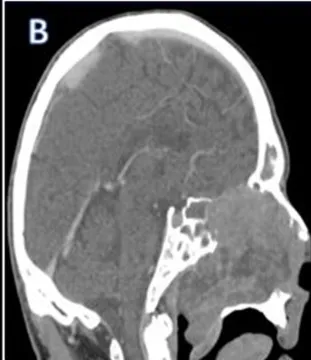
Sagittal. Sections with injection of the contrast product showing an esthesioneuroblastoma with total destruction of the cribriform plate of the ethmoid.
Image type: radiology (ct)